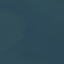
Land use / land cover: SeaLake